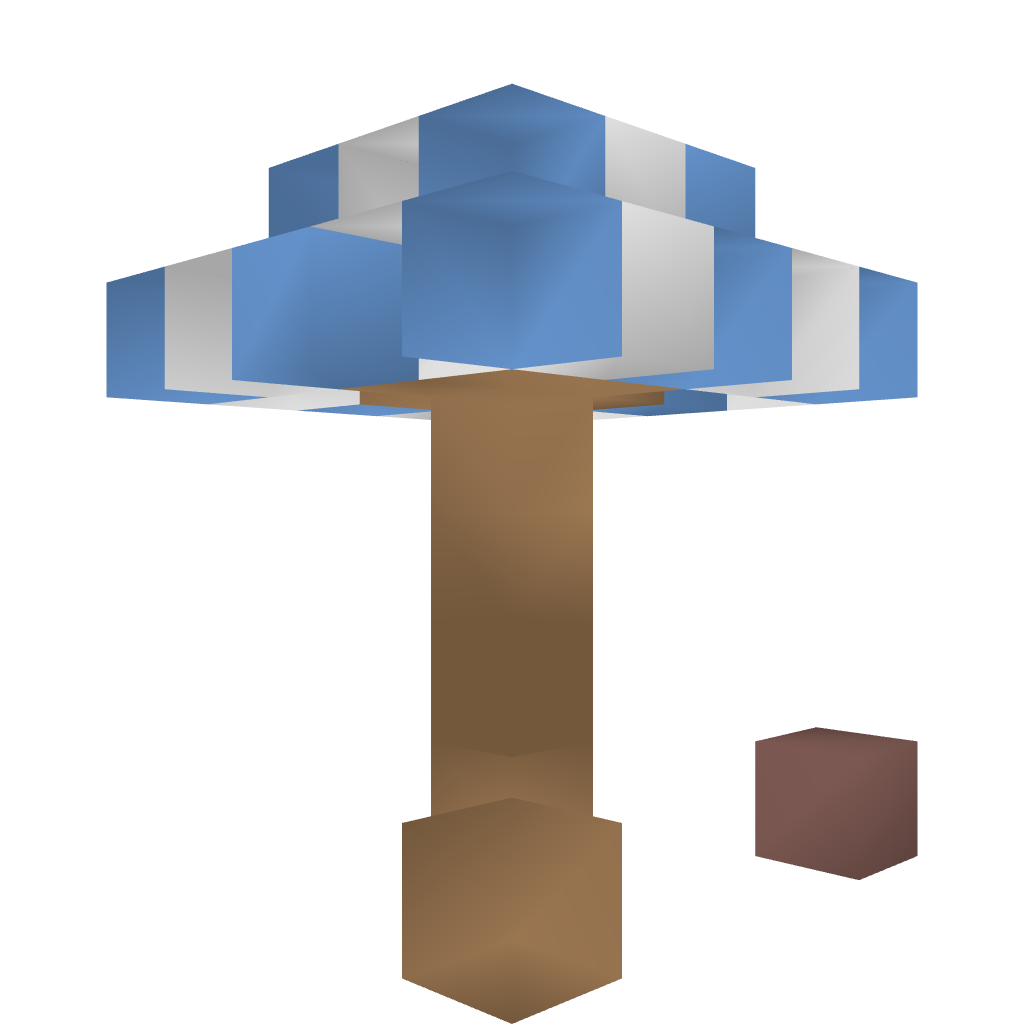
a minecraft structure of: Lolnet Umbrella bad low quality